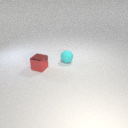
small red metal cube to the left of small cyan rubber sphere